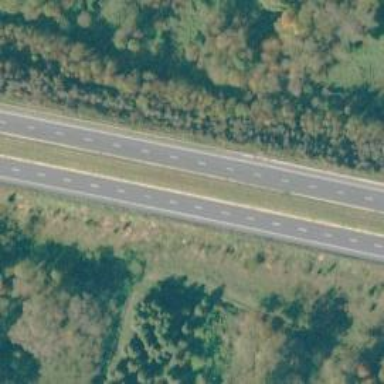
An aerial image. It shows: Trunk highway with expressway features.